Interaction volume radius: 10 \u00c5
Interaction volume height: 25 \u00c5
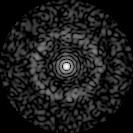
Disorder parameter: 0.8297